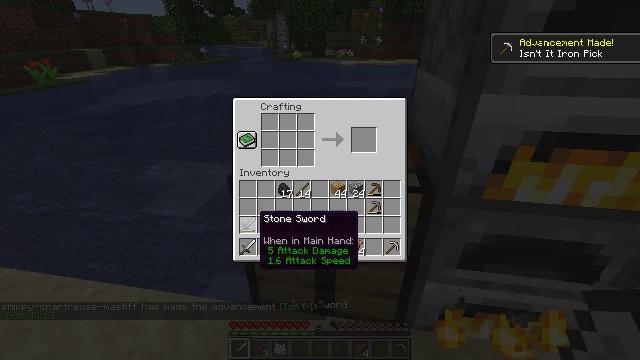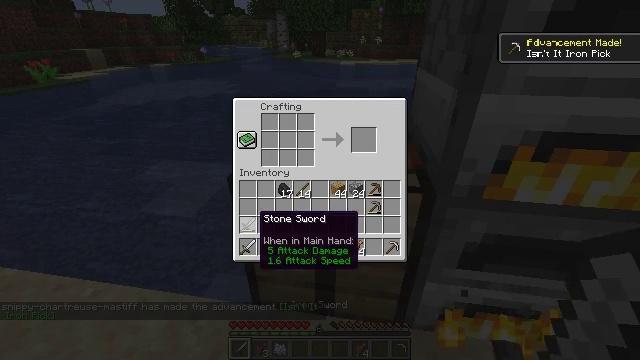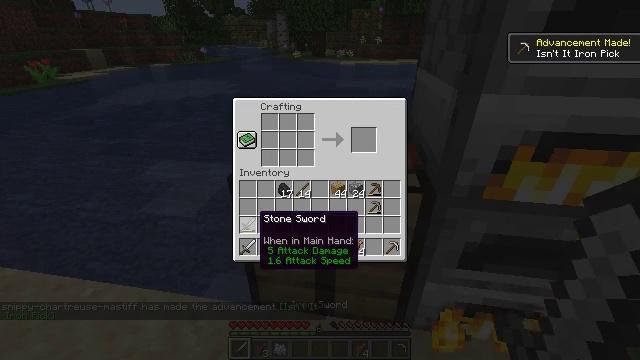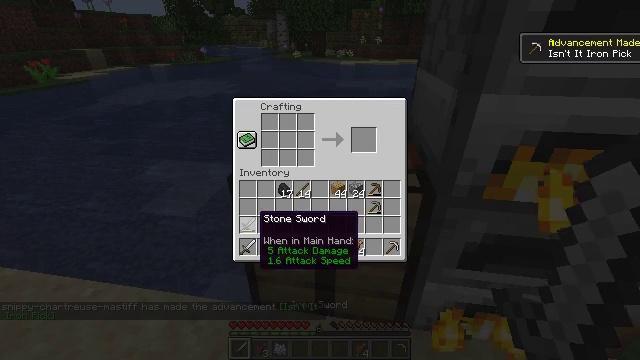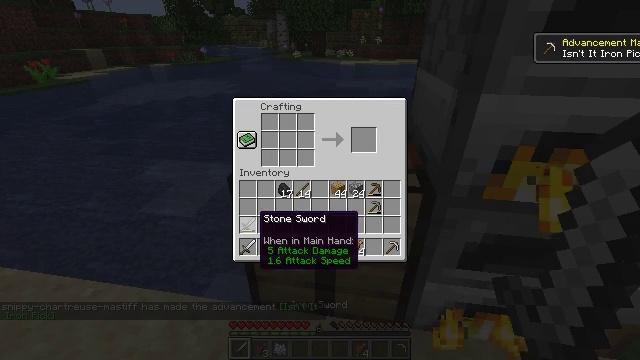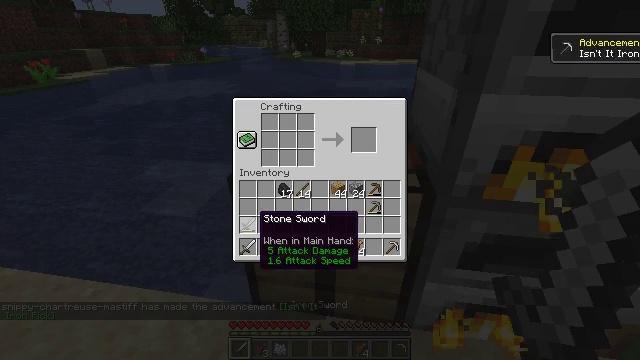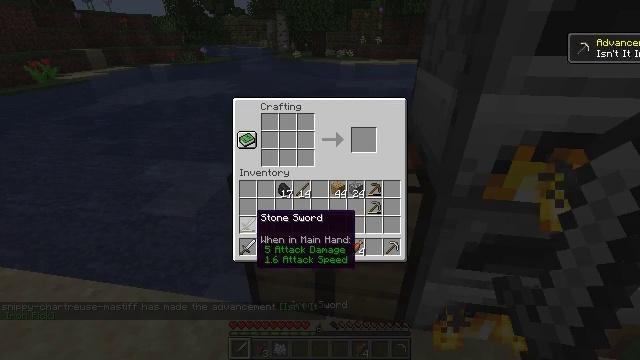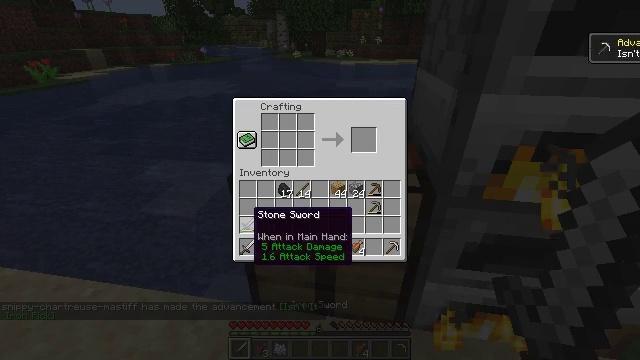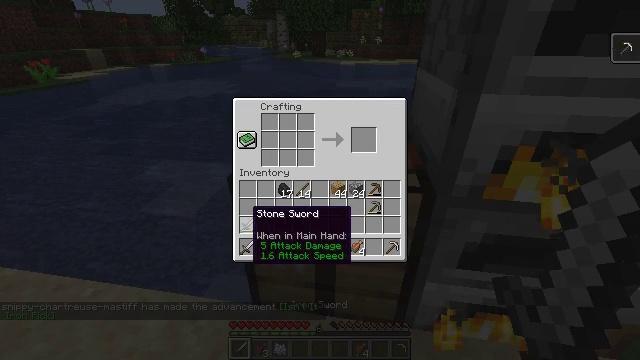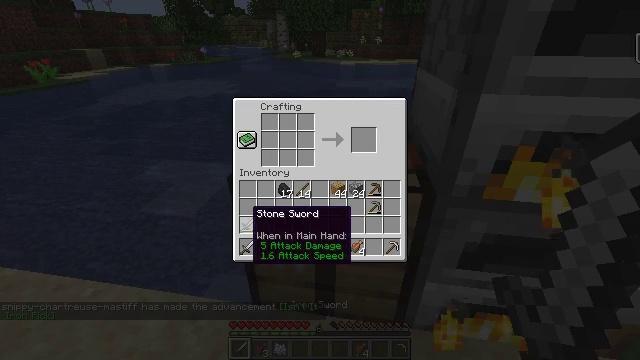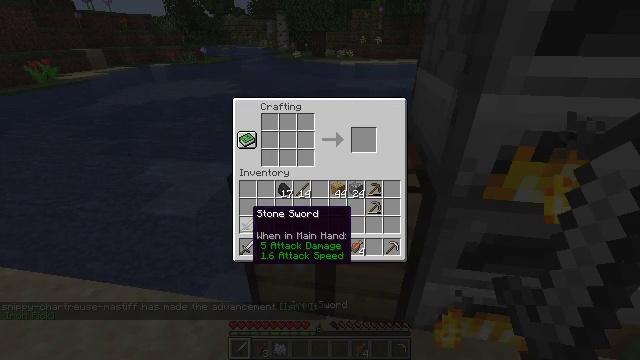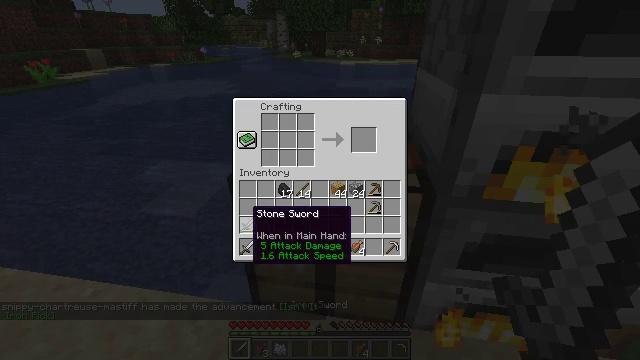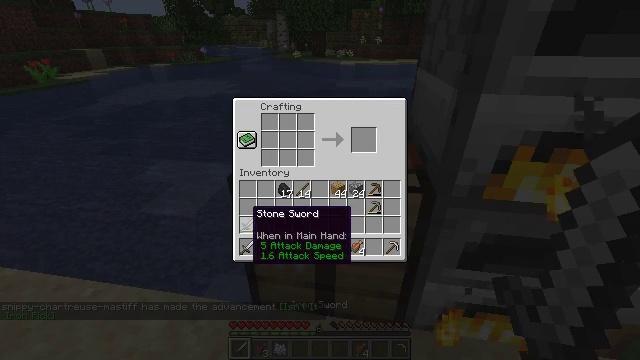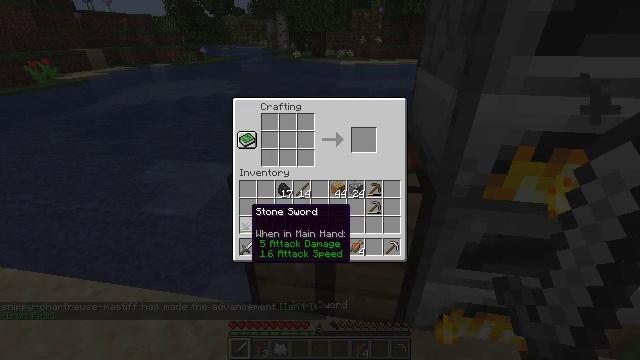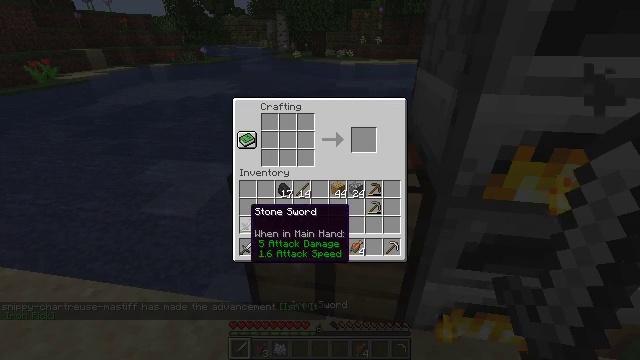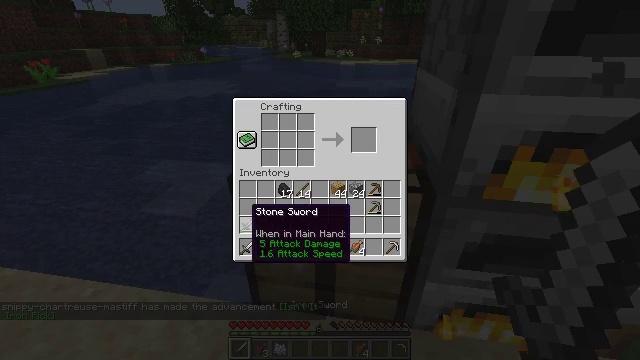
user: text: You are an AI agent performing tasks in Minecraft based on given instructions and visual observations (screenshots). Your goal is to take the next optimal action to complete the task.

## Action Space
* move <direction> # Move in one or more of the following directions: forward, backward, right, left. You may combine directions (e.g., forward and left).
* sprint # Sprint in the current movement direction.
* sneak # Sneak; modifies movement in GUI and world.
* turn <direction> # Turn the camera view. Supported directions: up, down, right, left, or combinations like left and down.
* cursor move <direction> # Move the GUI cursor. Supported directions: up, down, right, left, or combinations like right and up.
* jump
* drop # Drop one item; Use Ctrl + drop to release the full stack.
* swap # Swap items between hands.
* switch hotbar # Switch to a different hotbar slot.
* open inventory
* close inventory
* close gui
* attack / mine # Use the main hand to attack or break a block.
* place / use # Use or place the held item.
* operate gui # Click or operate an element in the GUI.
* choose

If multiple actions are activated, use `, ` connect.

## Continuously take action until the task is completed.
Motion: motion action
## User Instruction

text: Kill aquatic mobs.
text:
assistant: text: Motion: no_op
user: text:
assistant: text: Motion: no_op
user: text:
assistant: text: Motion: no_op
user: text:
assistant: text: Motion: no_op
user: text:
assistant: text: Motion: no_op
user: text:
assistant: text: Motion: no_op
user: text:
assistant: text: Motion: no_op
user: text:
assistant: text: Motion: no_op
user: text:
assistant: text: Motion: no_op
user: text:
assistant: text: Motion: no_op
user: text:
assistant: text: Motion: no_op
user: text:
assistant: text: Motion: no_op
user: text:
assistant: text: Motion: no_op
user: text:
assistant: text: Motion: no_op
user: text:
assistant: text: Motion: no_op
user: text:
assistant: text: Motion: no_op
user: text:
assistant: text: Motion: no_op
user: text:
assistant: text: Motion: close gui
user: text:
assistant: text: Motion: open inventory
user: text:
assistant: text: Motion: open inventory
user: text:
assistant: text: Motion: no_op
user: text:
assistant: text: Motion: no_op
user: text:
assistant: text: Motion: no_op
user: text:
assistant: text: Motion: no_op
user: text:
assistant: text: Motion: no_op
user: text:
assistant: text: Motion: turn right and up
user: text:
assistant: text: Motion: turn right and up
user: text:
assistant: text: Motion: turn right and up
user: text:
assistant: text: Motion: move back
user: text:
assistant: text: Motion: move back, turn left